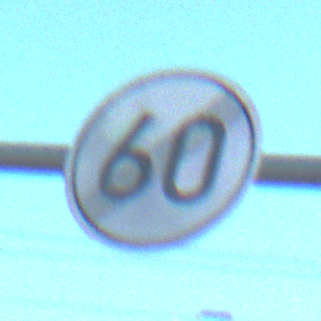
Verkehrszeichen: EndeGeschwindigkeit60
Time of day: MorningAfternoon
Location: Outdoor (Urban)
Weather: Clear
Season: NotSpecified
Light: Natural